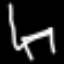
Label: chair